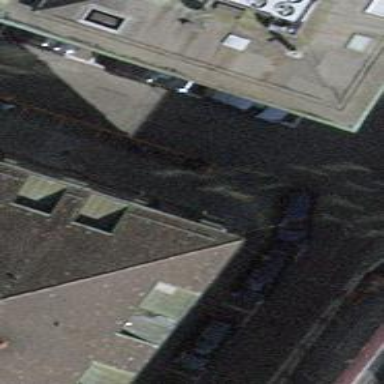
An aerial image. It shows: Taxi stand.